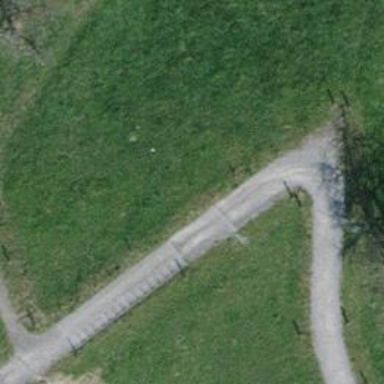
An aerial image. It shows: Compacted footway.